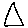
Label: triangle